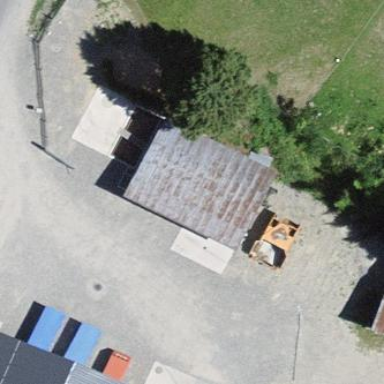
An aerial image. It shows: Barn.